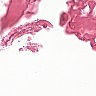
Metastatic tissue present: no